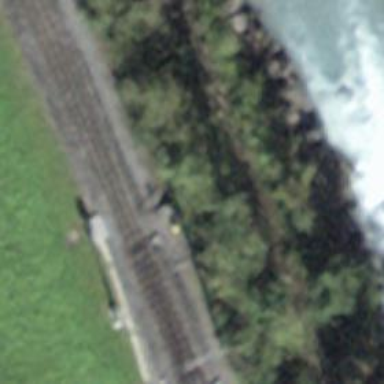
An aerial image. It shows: Railway switch.